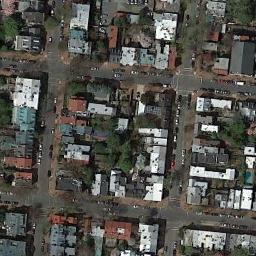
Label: dense_residential